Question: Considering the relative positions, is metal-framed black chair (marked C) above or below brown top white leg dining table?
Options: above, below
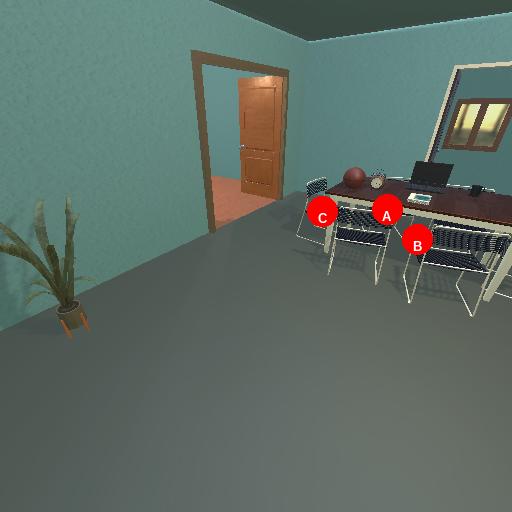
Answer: above